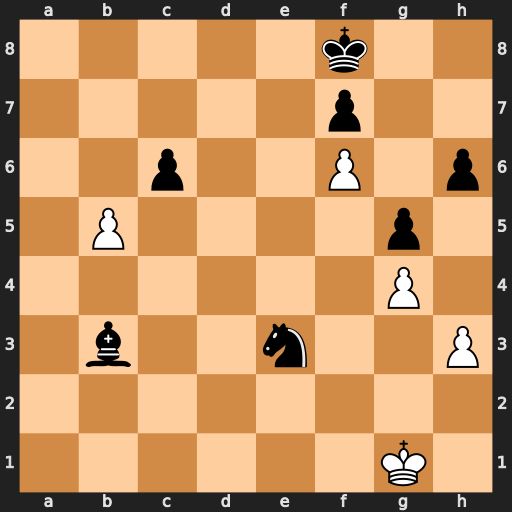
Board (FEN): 5k2/5p2/2p2P1p/1P4p1/6P1/1b2n2P/8/6K1
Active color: w
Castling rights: -
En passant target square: -
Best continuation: b6 Nd5 b7 Nxf6 b8=Q+ Kg7 Qxb3